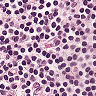
Metastatic tissue present: no